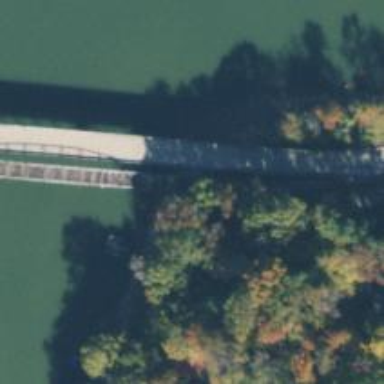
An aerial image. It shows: Bridge.